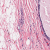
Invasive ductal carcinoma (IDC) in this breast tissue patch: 0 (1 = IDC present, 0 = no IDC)